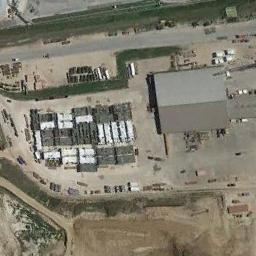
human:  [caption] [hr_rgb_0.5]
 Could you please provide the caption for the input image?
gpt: The industrial area is densely housing .

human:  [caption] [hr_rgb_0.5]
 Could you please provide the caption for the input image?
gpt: The industrial area has some neatly arranged buildings, Other industrial equipment and a  large gray building .

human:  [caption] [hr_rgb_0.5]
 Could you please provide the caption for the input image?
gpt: Many houses of different shapes are in the industrial area .

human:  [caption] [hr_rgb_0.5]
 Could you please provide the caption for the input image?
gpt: In an industrial area there are factory buildings and several planned parking lots, Where different items are parked .

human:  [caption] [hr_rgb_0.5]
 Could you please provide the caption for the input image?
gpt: There are many black and white containers and a gray buildings on the industrial area .